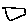
Label: square